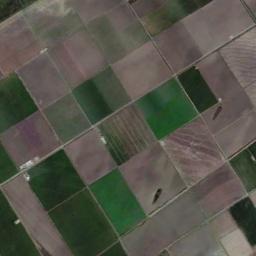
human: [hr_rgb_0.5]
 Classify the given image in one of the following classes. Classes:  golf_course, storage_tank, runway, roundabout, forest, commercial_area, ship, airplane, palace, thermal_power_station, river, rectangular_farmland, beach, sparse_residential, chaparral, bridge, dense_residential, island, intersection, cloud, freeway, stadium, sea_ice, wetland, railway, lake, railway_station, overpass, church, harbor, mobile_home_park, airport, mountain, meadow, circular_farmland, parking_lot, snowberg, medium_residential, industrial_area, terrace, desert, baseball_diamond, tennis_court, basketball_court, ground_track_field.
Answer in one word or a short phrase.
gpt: rectangular_farmland